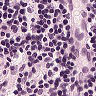
Metastatic tissue present: no